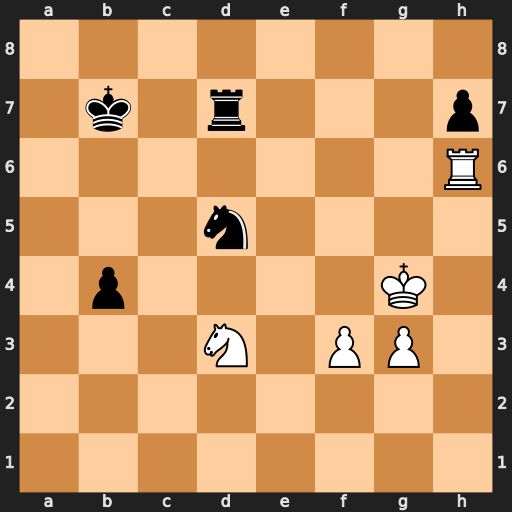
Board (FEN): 8/1k1r3p/7R/3n4/1p4K1/3N1PP1/8/8
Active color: w
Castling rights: -
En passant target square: -
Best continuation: Nc5+ Kc7 Nxd7